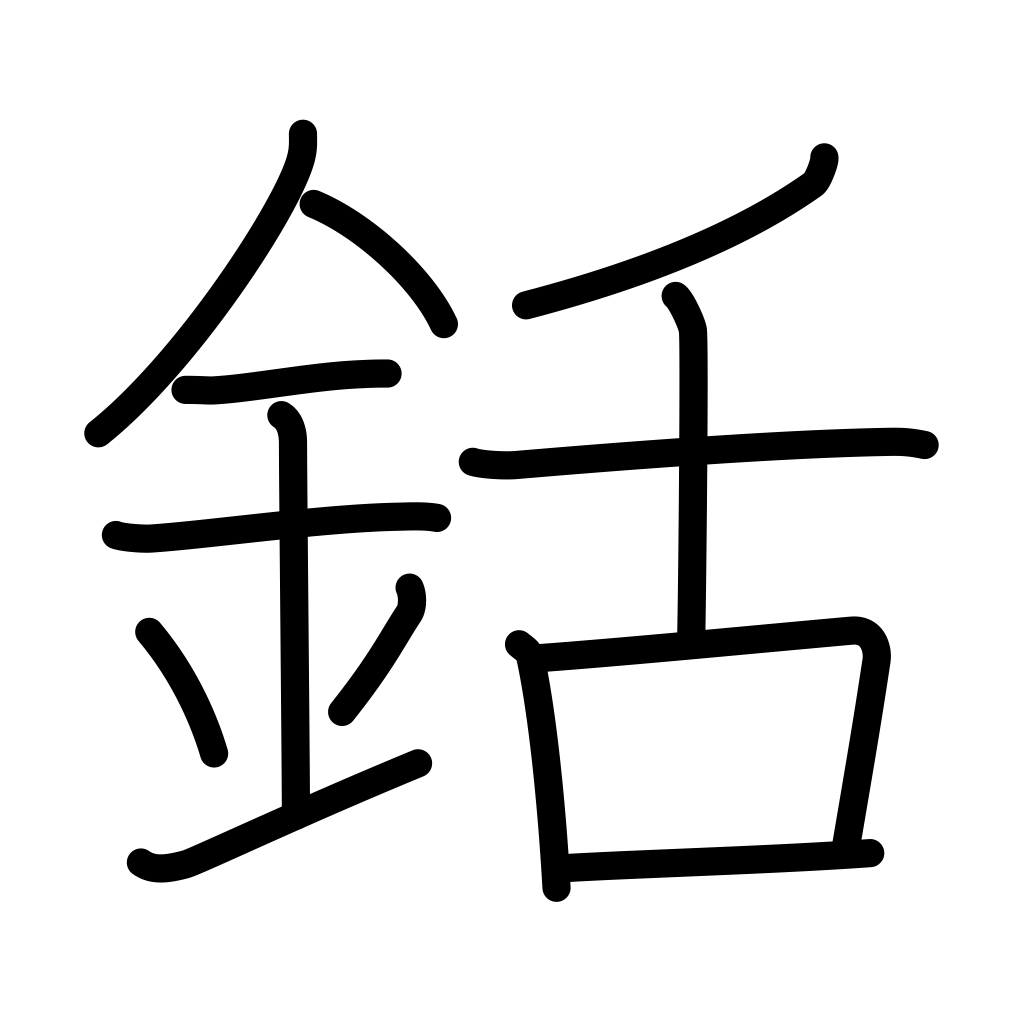
Meaning: harpoon, gaff